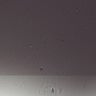
Metastatic tissue present: no